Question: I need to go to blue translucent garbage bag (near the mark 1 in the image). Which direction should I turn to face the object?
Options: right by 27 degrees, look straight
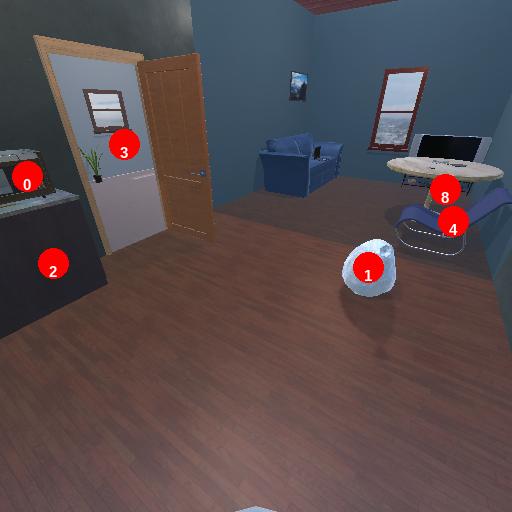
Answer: right by 27 degrees